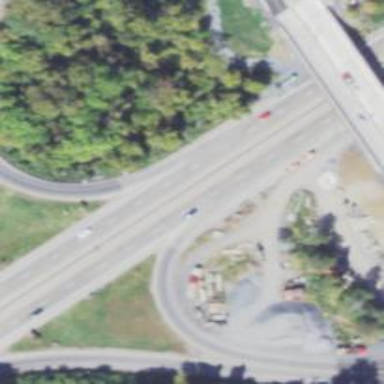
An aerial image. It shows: Asphalt motorway.